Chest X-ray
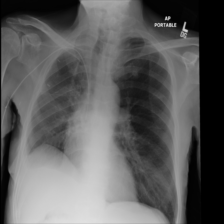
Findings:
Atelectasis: negative
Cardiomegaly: negative
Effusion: negative
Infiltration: negative
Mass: negative
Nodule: negative
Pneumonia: negative
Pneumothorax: negative
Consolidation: negative
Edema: negative
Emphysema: negative
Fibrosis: negative
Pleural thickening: positive
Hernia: negative